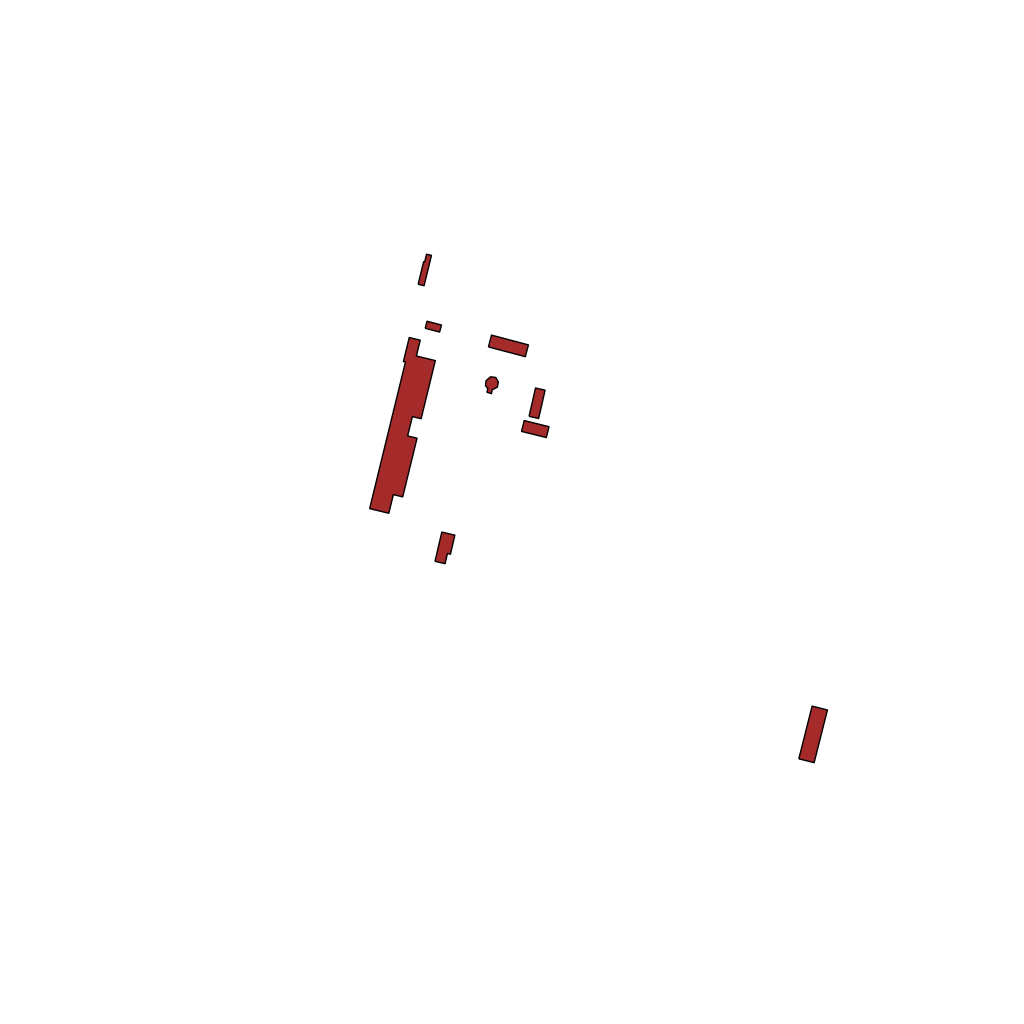
Tags: overhead vector_map, agriculture, industrial, recreation, individual_rise, density_1, Facility, 1.0 km²